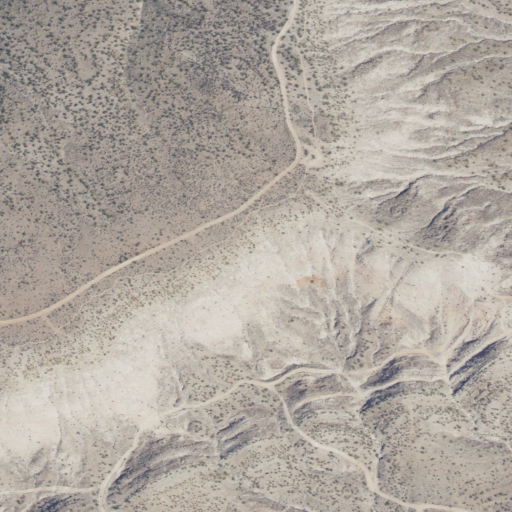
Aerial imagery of mountain in Utah named Price City Hills containing shrub and barren land